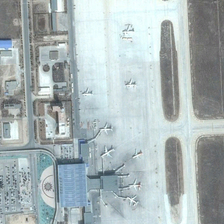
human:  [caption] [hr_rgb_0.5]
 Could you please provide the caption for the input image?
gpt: some planes are in an airport near several buildings and a parking lot .

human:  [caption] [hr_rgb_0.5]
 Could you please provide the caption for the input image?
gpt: some planes are in an airport near several buildings and a parking lot .

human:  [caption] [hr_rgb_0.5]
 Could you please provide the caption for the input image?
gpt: some planes are in an airport near several buildings and a parking lot .

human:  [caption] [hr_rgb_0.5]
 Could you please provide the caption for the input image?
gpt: some planes are in an airport near several buildings and a parking lot .

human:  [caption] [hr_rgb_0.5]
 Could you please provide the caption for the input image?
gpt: some planes are in an airport near several buildings and a parking lot .